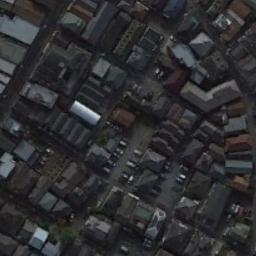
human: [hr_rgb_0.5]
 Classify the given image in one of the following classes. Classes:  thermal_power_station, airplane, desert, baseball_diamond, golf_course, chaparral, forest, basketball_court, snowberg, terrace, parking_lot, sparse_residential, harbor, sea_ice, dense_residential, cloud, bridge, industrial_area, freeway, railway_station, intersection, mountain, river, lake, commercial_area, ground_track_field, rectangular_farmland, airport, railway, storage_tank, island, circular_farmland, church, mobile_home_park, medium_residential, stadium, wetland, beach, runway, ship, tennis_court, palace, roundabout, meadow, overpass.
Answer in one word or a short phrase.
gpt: dense_residential